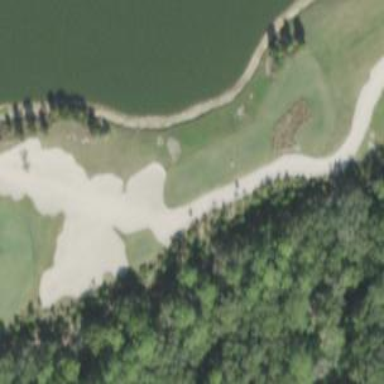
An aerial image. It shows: Grassy area designated as golf tee.